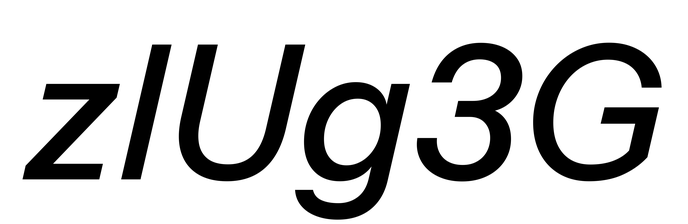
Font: InstrumentSans-Italic_Medium_Italic